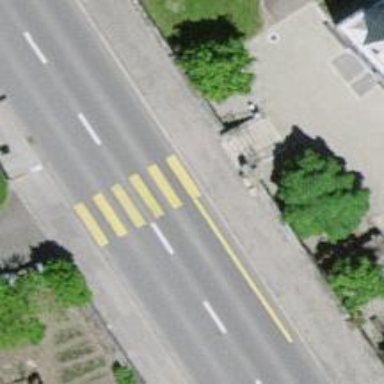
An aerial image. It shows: Marked crossing on the road.